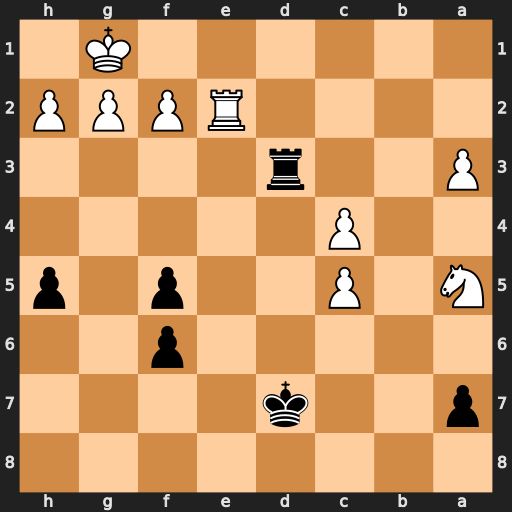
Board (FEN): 8/p2k4/5p2/N1P2p1p/2P5/P2r4/4RPPP/6K1
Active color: b
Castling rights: -
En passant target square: -
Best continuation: Rd1+ Re1 Rxe1#